Question: I want to create a 'ListView' that holds list items that have a 'CheckBox' and a 'RadioGroup' with 2 'RadioButtons'.
I am not sure why, but 'TextView''s and 'CheckBox' are displaying, and the 'RadioGroup' isn't.
I have looked up the problem, but couldn't find this exact issue. Can anyone help me?
This is the XML code:
'''
<RelativeLayout
xmlns:android="http://schemas.android.com/apk/res/android"
android:layout_width="match_parent"
android:layout_height="wrap_content"
>
<View
android:layout_width="match_parent"
android:layout_height="1dip"
android:id="@+id/hlInteraction"
android:layout_alignParentBottom="true"
android:background="@android:color/darker_gray" />
<RadioGroup
android:layout_width="match_parent"
android:layout_height="wrap_content"
android:layout_above="@id/hlInteraction"
android:orientation="horizontal"
android:gravity="center"
android:id="@+id/rgInteraction"
>
<RadioButton
android:layout_width="wrap_content"
android:layout_height="wrap_content"
android:paddingLeft="16dp"
android:paddingRight="16dp"
android:text="@string/rb_on"
android:id="@+id/rbTurnOff"/>
<RadioButton
android:layout_width="wrap_content"
android:layout_height="wrap_content"
android:paddingRight="16dp"
android:paddingLeft="16dp"
android:text="@string/rb_off"
android:id="@+id/rbTurnOn"
/>
</RadioGroup>
<TextView
android:layout_width="wrap_content"
android:layout_height="wrap_content"
android:id="@+id/tvDeviceNameInteraction"
android:layout_alignParentLeft="true"
android:paddingLeft="16dp"
android:textSize="24sp"
android:layout_above="@id/rgInteraction"
/>
<TextView
android:layout_width="wrap_content"
android:layout_height="wrap_content"
android:id="@+id/tvDeviceDistanceInteraction"
android:layout_toRightOf="@id/tvDeviceNameInteraction"
android:paddingLeft="16dp"
android:textSize="24sp"
android:layout_above="@id/rgInteraction"
/>
<CheckBox
android:layout_width="wrap_content"
android:layout_height="wrap_content"
android:layout_alignParentRight="true"
android:paddingRight="4dp"
android:id="@+id/cbInteraction"
android:layout_above="@id/rgInteraction"
/>
'''
And here is the custom adatper class:
'''
public class InteractionAdapter extends ArrayAdapter<Interaction>
{
private ArrayList<Interaction> mList;
private Context mContext;
/*
* Creates the Adapter for the list
*/
public InteractionAdapter(Context context, int layoutId, ArrayList<Interaction> list)
{
super(context,layoutId,list);
mList = list;
mContext = context;
}
/**
* inflate view for each row
*/
@SuppressLint("InflateParams")
@Override
public View getView(int position, View convertView, ViewGroup parent) {
View v = convertView;
Interaction current = mList.get(position);
/* if the given channel row view is not being updated*/
if (v == null) {
/* inflate layout */
LayoutInflater vi = LayoutInflater.from(getContext());
v = vi.inflate(R.layout.list_item_interaction, null, false);
}
/*get the component pointers */
TextView tvInteractionDeviceName = (TextView) v.findViewById(R.id.tvDeviceNameInteraction);
TextView tvInteractionDeviceDistance = (TextView) v.findViewById(R.id.tvDeviceDistanceInteraction);
RadioButton rbOn = (RadioButton) v.findViewById(R.id.rbTurnOn);
RadioButton rbOff = (RadioButton) v.findViewById(R.id.rbTurnOff);
rbOn.setChecked(true);
CheckBox cbInteraction = (CheckBox) v.findViewById(R.id.cbInteraction);
Device d = current.getDevice();//Gets Device object and then BluettothDevice object
tvInteractionDeviceName.setText(d.getDevice().getName());
tvInteractionDeviceDistance.setText(String.valueOf(d.getRSSI()));
return v;
}
'''
Also if i wanted to get the states of the 'RadioButton's i basically need to add tags to them as a form of labeling so that i can distinguish one from the other. Right?
The layout seems to be working fine in the preview i just posted xml code for you to see. I doubt there is any mistake in that part of the code.
Here is a picture:

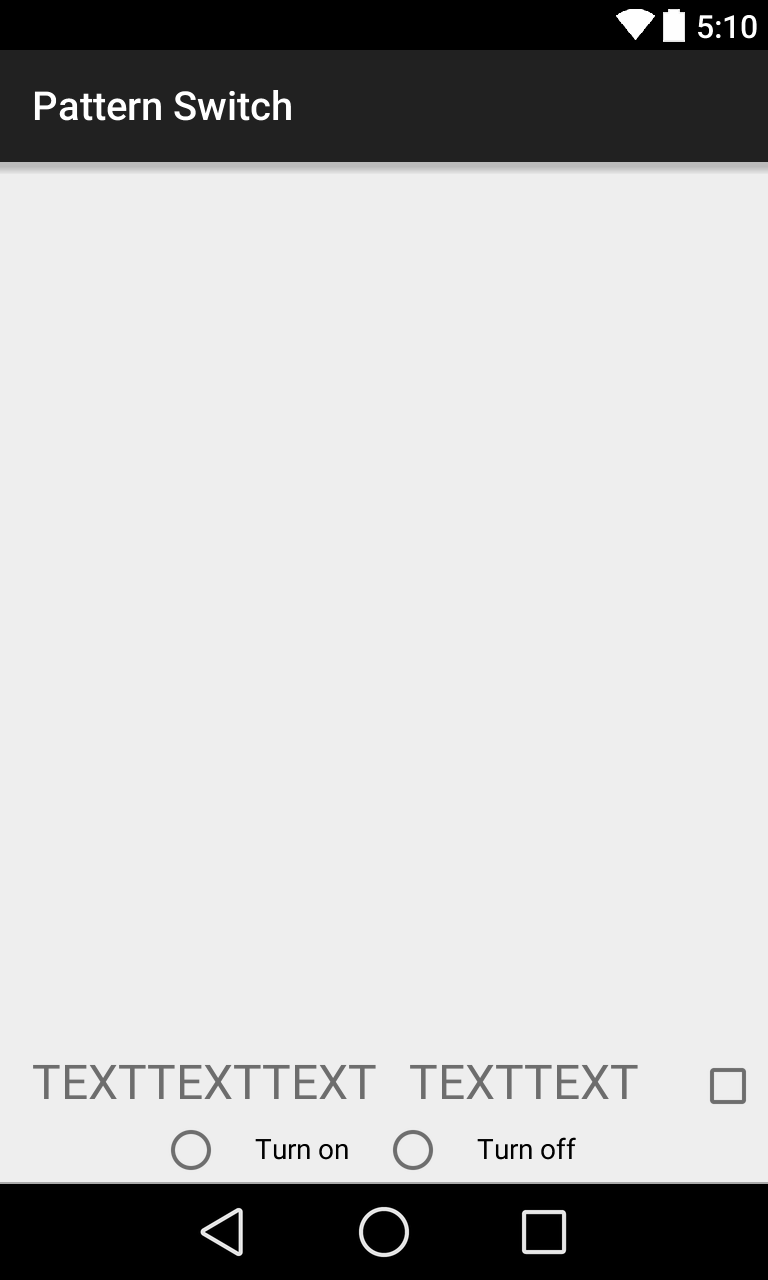
Answer: I have try it all myself. This pieace of code is working fine, the problem is there in your layout. With the view layout you were using. Here is the whole code.
MainActivity.java
'''
package com.example.helppeople;
import java.util.ArrayList;
import android.app.Activity;
import android.os.Bundle;
import android.widget.ListView;
public class MainActivity extends Activity {
ListView mLists;
@Override
protected void onCreate(Bundle savedInstanceState) {
super.onCreate(savedInstanceState);
setContentView(R.layout.activity_main);
mLists = (ListView) findViewById(R.id.list);
ArrayList<Interaction> mList = new ArrayList<Interaction>();
mList.add(new Interaction("123"));
mList.add(new Interaction("456"));
mList.add(new Interaction("789"));
mList.add(new Interaction("012"));
InteractionAdapter mAdapter = new InteractionAdapter(
getApplicationContext(), mList);
mLists.setAdapter(mAdapter);
}
}
'''
activity_main.xml
'''
<RelativeLayout xmlns:android="http://schemas.android.com/apk/res/android"
android:layout_width="match_parent"
android:layout_height="wrap_content" >
<ListView
android:id="@+id/list"
android:layout_width="match_parent"
android:layout_height="wrap_content" >
</ListView>
'''
list_item_interaction.xml
'''
<RelativeLayout xmlns:android="http://schemas.android.com/apk/res/android"
android:layout_width="match_parent"
android:layout_height="wrap_content" >
<RadioGroup
android:id="@+id/rgInteraction"
android:layout_width="match_parent"
android:layout_height="wrap_content"
android:gravity="center"
android:orientation="horizontal"
android:paddingLeft="16dp"
android:paddingRight="16dp" >
<RadioButton
android:id="@+id/rbTurnOff"
android:layout_width="wrap_content"
android:layout_height="wrap_content"
android:layout_weight="1"
android:text="asdasd" />
<RadioButton
android:id="@+id/rbTurnOn"
android:layout_width="wrap_content"
android:layout_height="wrap_content"
android:layout_weight="1"
android:text="asdas" />
</RadioGroup>
<TextView
android:id="@+id/tvDeviceNameInteraction"
android:layout_width="wrap_content"
android:layout_height="wrap_content"
android:layout_above="@id/rgInteraction"
android:layout_alignParentLeft="true"
android:paddingLeft="16dp"
android:textSize="24sp" />
<TextView
android:id="@+id/tvDeviceDistanceInteraction"
android:layout_width="wrap_content"
android:layout_height="wrap_content"
android:layout_above="@id/rgInteraction"
android:layout_toRightOf="@id/tvDeviceNameInteraction"
android:paddingLeft="16dp"
android:textSize="24sp" />
<CheckBox
android:id="@+id/cbInteraction"
android:layout_width="wrap_content"
android:layout_height="wrap_content"
android:layout_above="@id/rgInteraction"
android:layout_alignParentRight="true"
android:paddingRight="4dp" />
</RelativeLayout>
'''
InteractionAdapter.java
'''
package com.example.helppeople;
import java.util.ArrayList;
import android.content.Context;
import android.view.LayoutInflater;
import android.view.View;
import android.view.ViewGroup;
import android.widget.BaseAdapter;
import android.widget.CheckBox;
import android.widget.RadioButton;
import android.widget.TextView;
public class InteractionAdapter extends BaseAdapter {
private ArrayList<Interaction> mList;
private Context mContext;
/*
* Creates the Adapter for the list
*/
public InteractionAdapter(Context context, ArrayList<Interaction> list) {
mList = list;
mContext = context;
}
/**
* inflate view for each row
*/
@Override
public View getView(int position, View convertView, ViewGroup parent) {
View v = convertView;
Interaction current = mList.get(position);
/* if the given channel row view is not being updated */
if (v == null) {
/* inflate layout */
LayoutInflater vi = LayoutInflater.from(mContext);
v = vi.inflate(R.layout.list_item_interaction, null, false);
}
/* get the component pointers */
TextView tvInteractionDeviceName = (TextView) v
.findViewById(R.id.tvDeviceNameInteraction);
TextView tvInteractionDeviceDistance = (TextView) v
.findViewById(R.id.tvDeviceDistanceInteraction);
RadioButton rbOn = (RadioButton) v.findViewById(R.id.rbTurnOn);
RadioButton rbOff = (RadioButton) v.findViewById(R.id.rbTurnOff);
rbOn.setChecked(true);
CheckBox cbInteraction = (CheckBox) v.findViewById(R.id.cbInteraction);
// Gets Device object and then BluettothDevice object
tvInteractionDeviceName.setText("abc");
tvInteractionDeviceDistance.setText("xyxz");
return v;
}
@Override
public int getCount() {
return mList.size();
}
@Override
public Object getItem(int arg0) {
return mList.get(arg0);
}
@Override
public long getItemId(int arg0) {
return arg0;
}
}
'''
Interaction.java
'''
package com.example.helppeople;
public class Interaction {
String name;
public String getName() {
return name;
}
public void setName(String name) {
this.name = name;
}
public Interaction(String name) {
super();
this.name = name;
}
}
'''